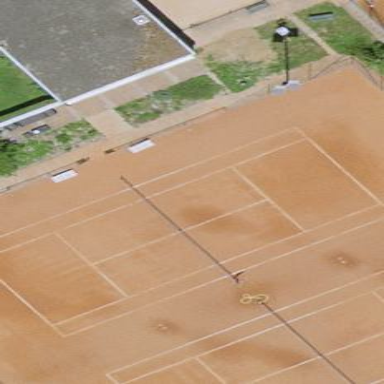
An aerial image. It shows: Sandy tennis court on pitch designated for leisure land.